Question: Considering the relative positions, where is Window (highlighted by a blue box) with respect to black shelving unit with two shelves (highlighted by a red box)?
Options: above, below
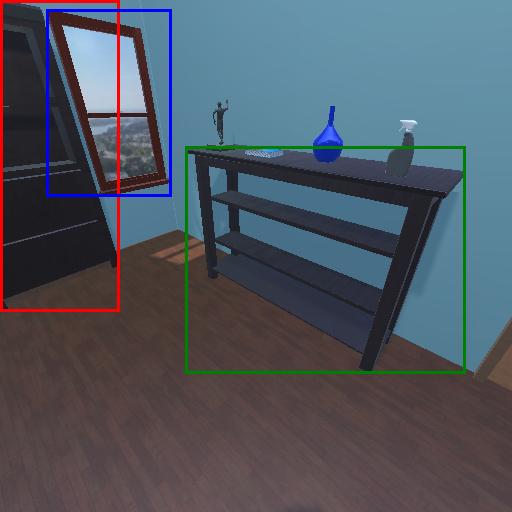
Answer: above